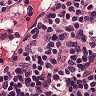
Metastatic tissue present: no